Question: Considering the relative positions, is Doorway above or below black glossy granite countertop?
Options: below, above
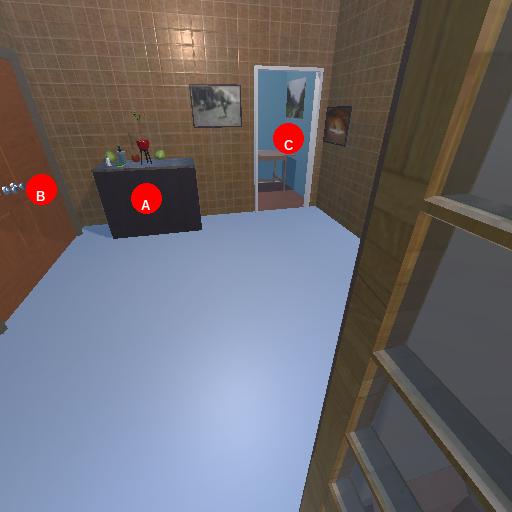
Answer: below